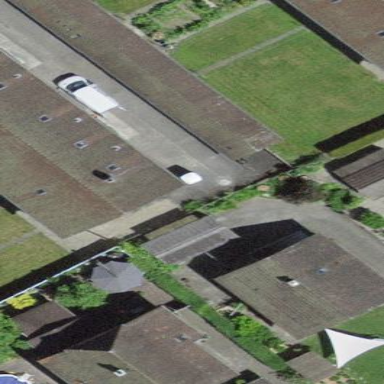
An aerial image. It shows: Barn.